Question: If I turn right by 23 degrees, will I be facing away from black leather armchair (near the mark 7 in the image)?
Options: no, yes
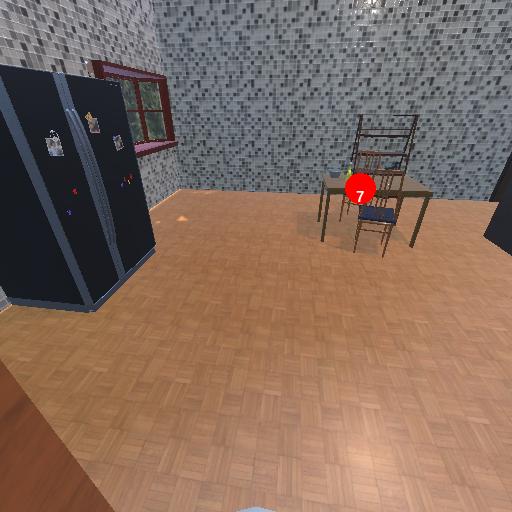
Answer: no